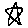
Label: star